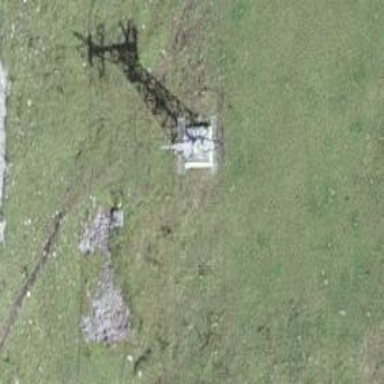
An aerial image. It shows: Pylon for aerialway.